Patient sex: M
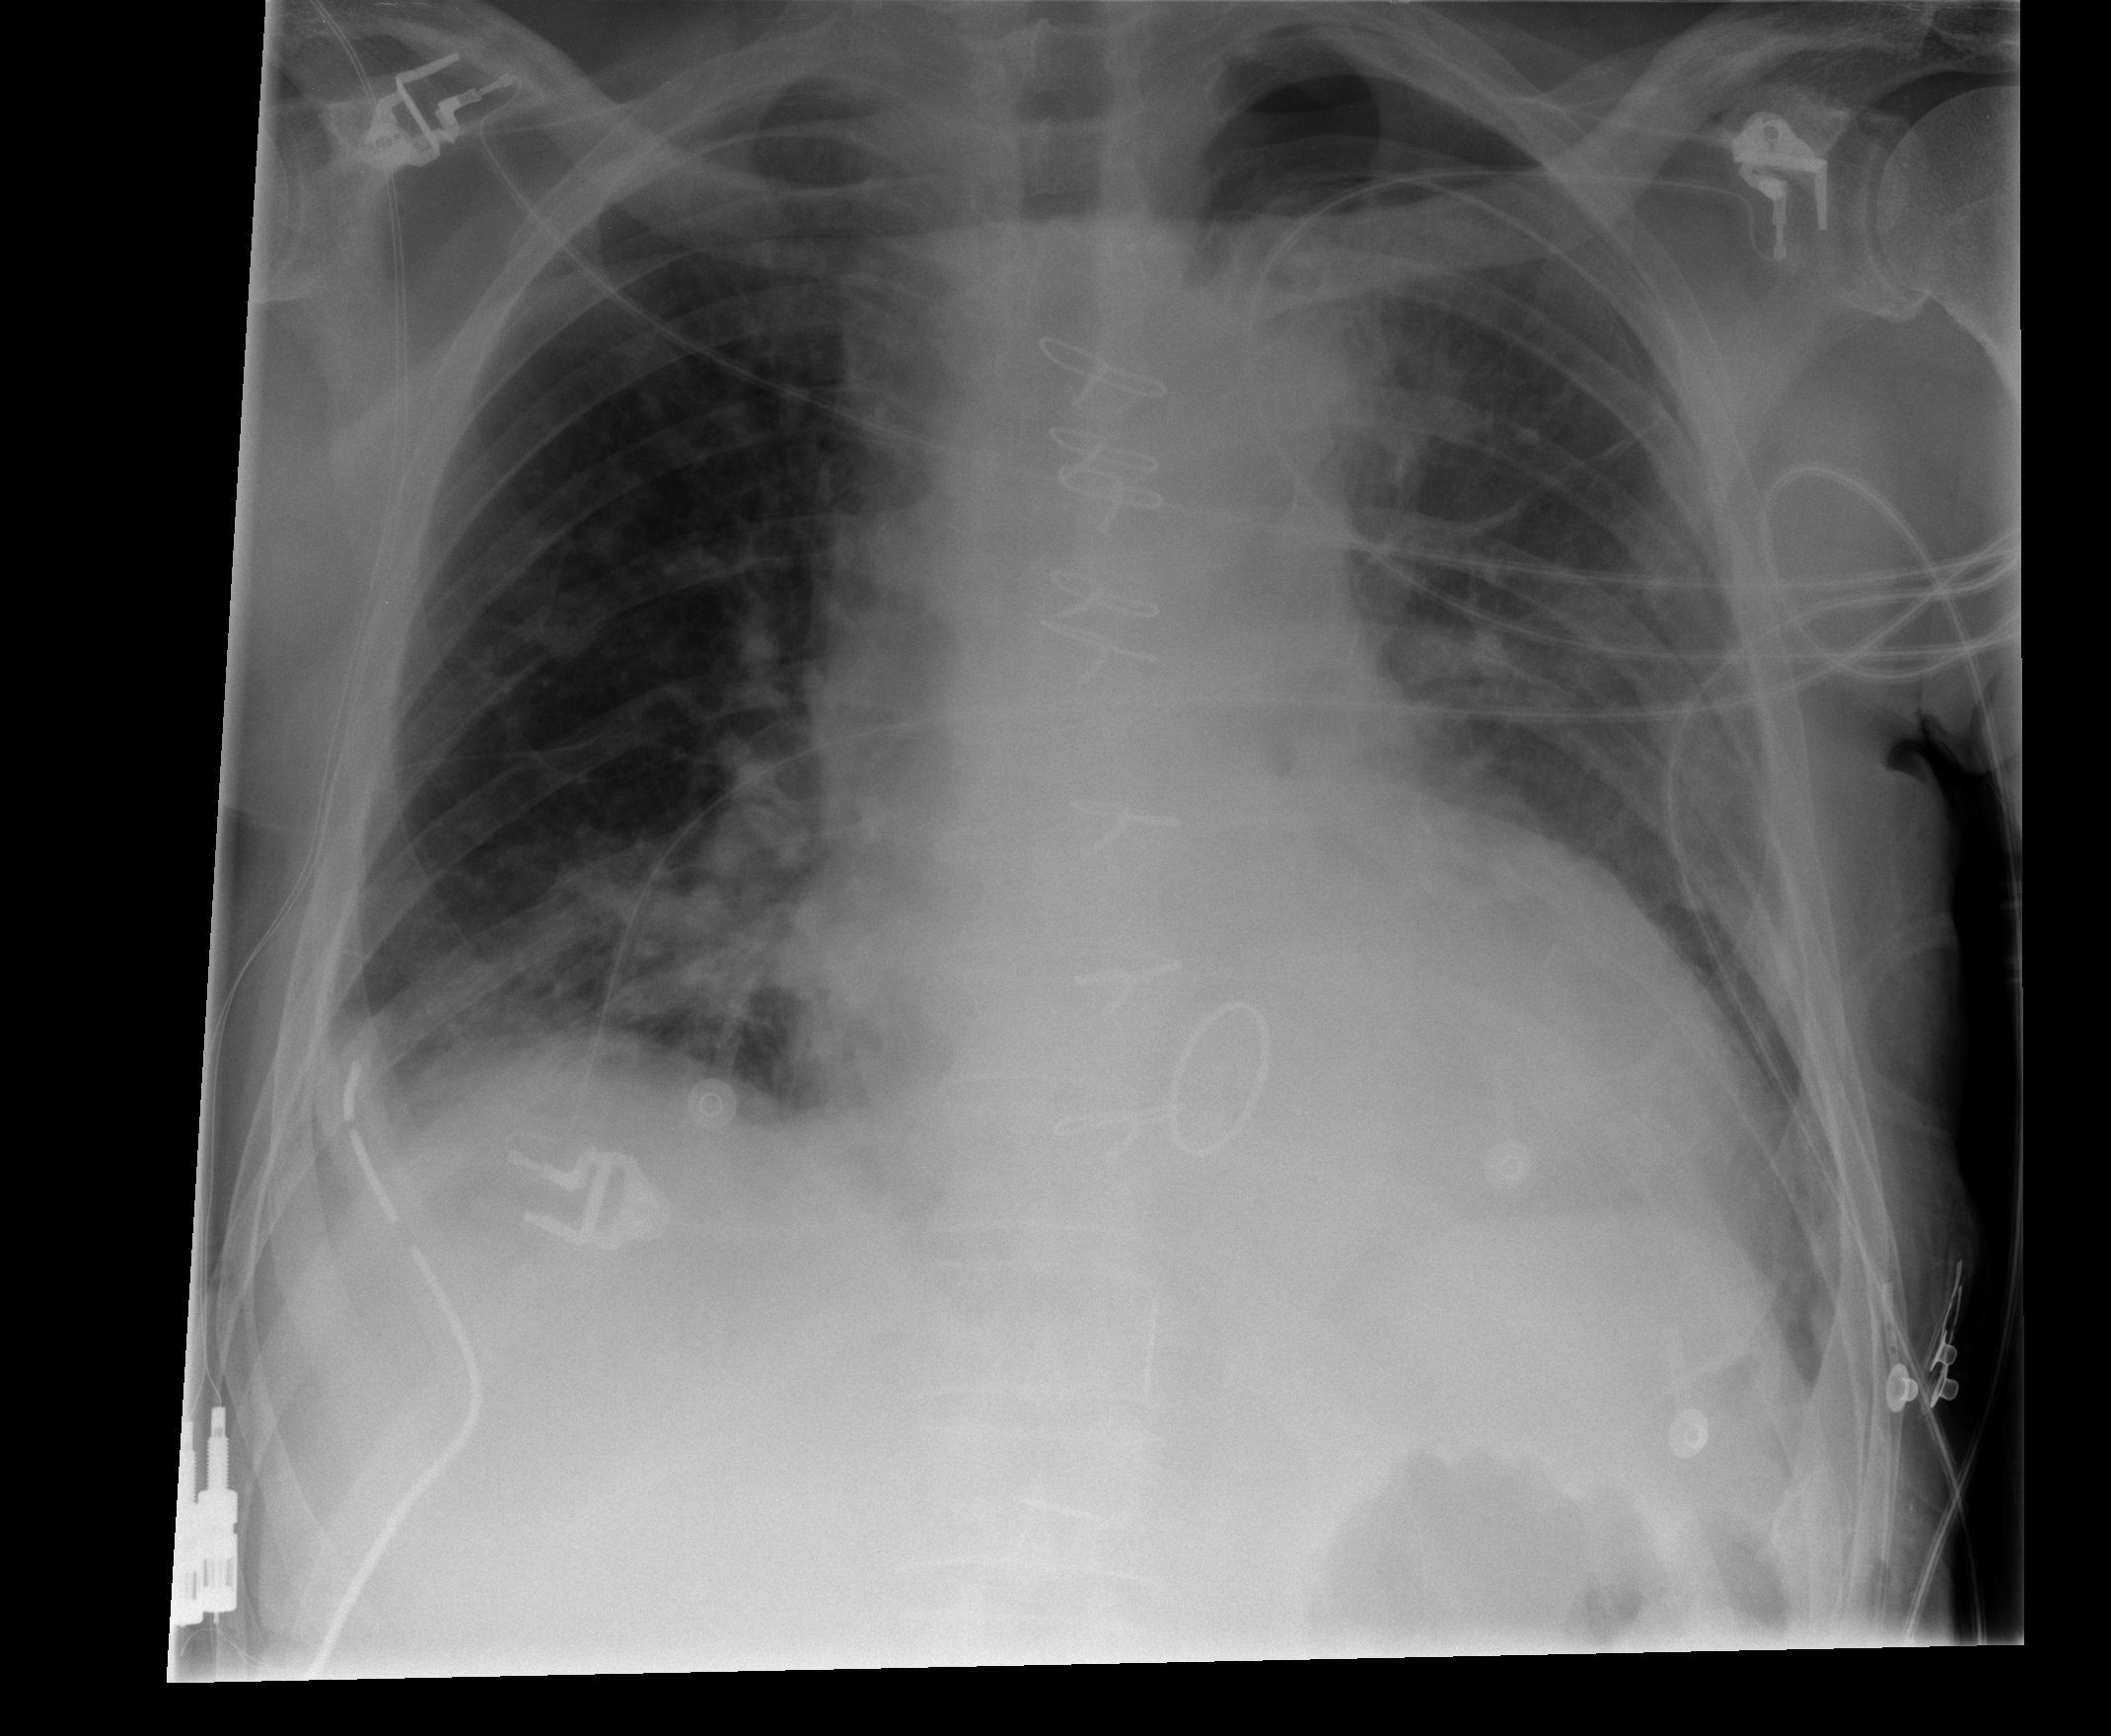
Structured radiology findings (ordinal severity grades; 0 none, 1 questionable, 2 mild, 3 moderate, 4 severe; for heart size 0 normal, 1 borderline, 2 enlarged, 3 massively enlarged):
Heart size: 2
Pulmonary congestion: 0
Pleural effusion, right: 0
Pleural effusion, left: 0
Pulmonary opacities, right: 0
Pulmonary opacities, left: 0
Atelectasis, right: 2
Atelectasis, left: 2